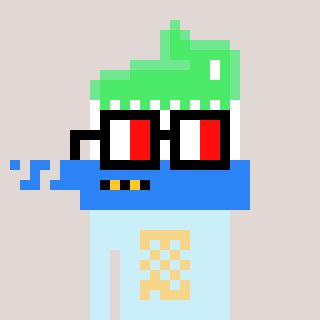
a pixel art character with square glasses with black frames and red eyes, a toothbrush-shaped head and a cold-colored body on a warm background